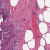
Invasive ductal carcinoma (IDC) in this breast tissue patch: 0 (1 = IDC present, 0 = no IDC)